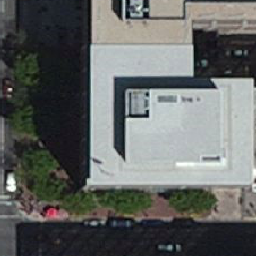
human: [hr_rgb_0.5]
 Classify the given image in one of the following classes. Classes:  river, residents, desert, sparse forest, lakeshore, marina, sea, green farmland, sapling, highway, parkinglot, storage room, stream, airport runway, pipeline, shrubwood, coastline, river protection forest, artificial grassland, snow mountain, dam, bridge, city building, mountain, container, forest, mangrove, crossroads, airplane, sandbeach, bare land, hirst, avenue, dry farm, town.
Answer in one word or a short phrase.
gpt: city building